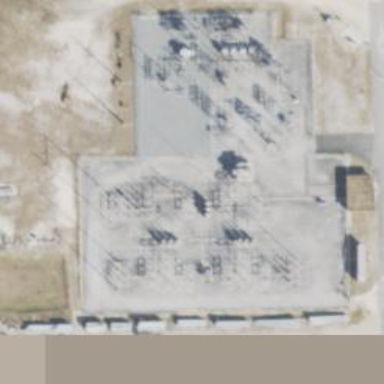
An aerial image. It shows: Switch for power supply.